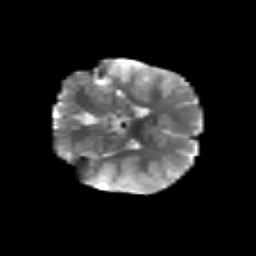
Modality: T2w
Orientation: coronal
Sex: male
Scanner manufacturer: siemens
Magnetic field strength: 3 T
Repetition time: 5 s
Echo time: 0.071 s